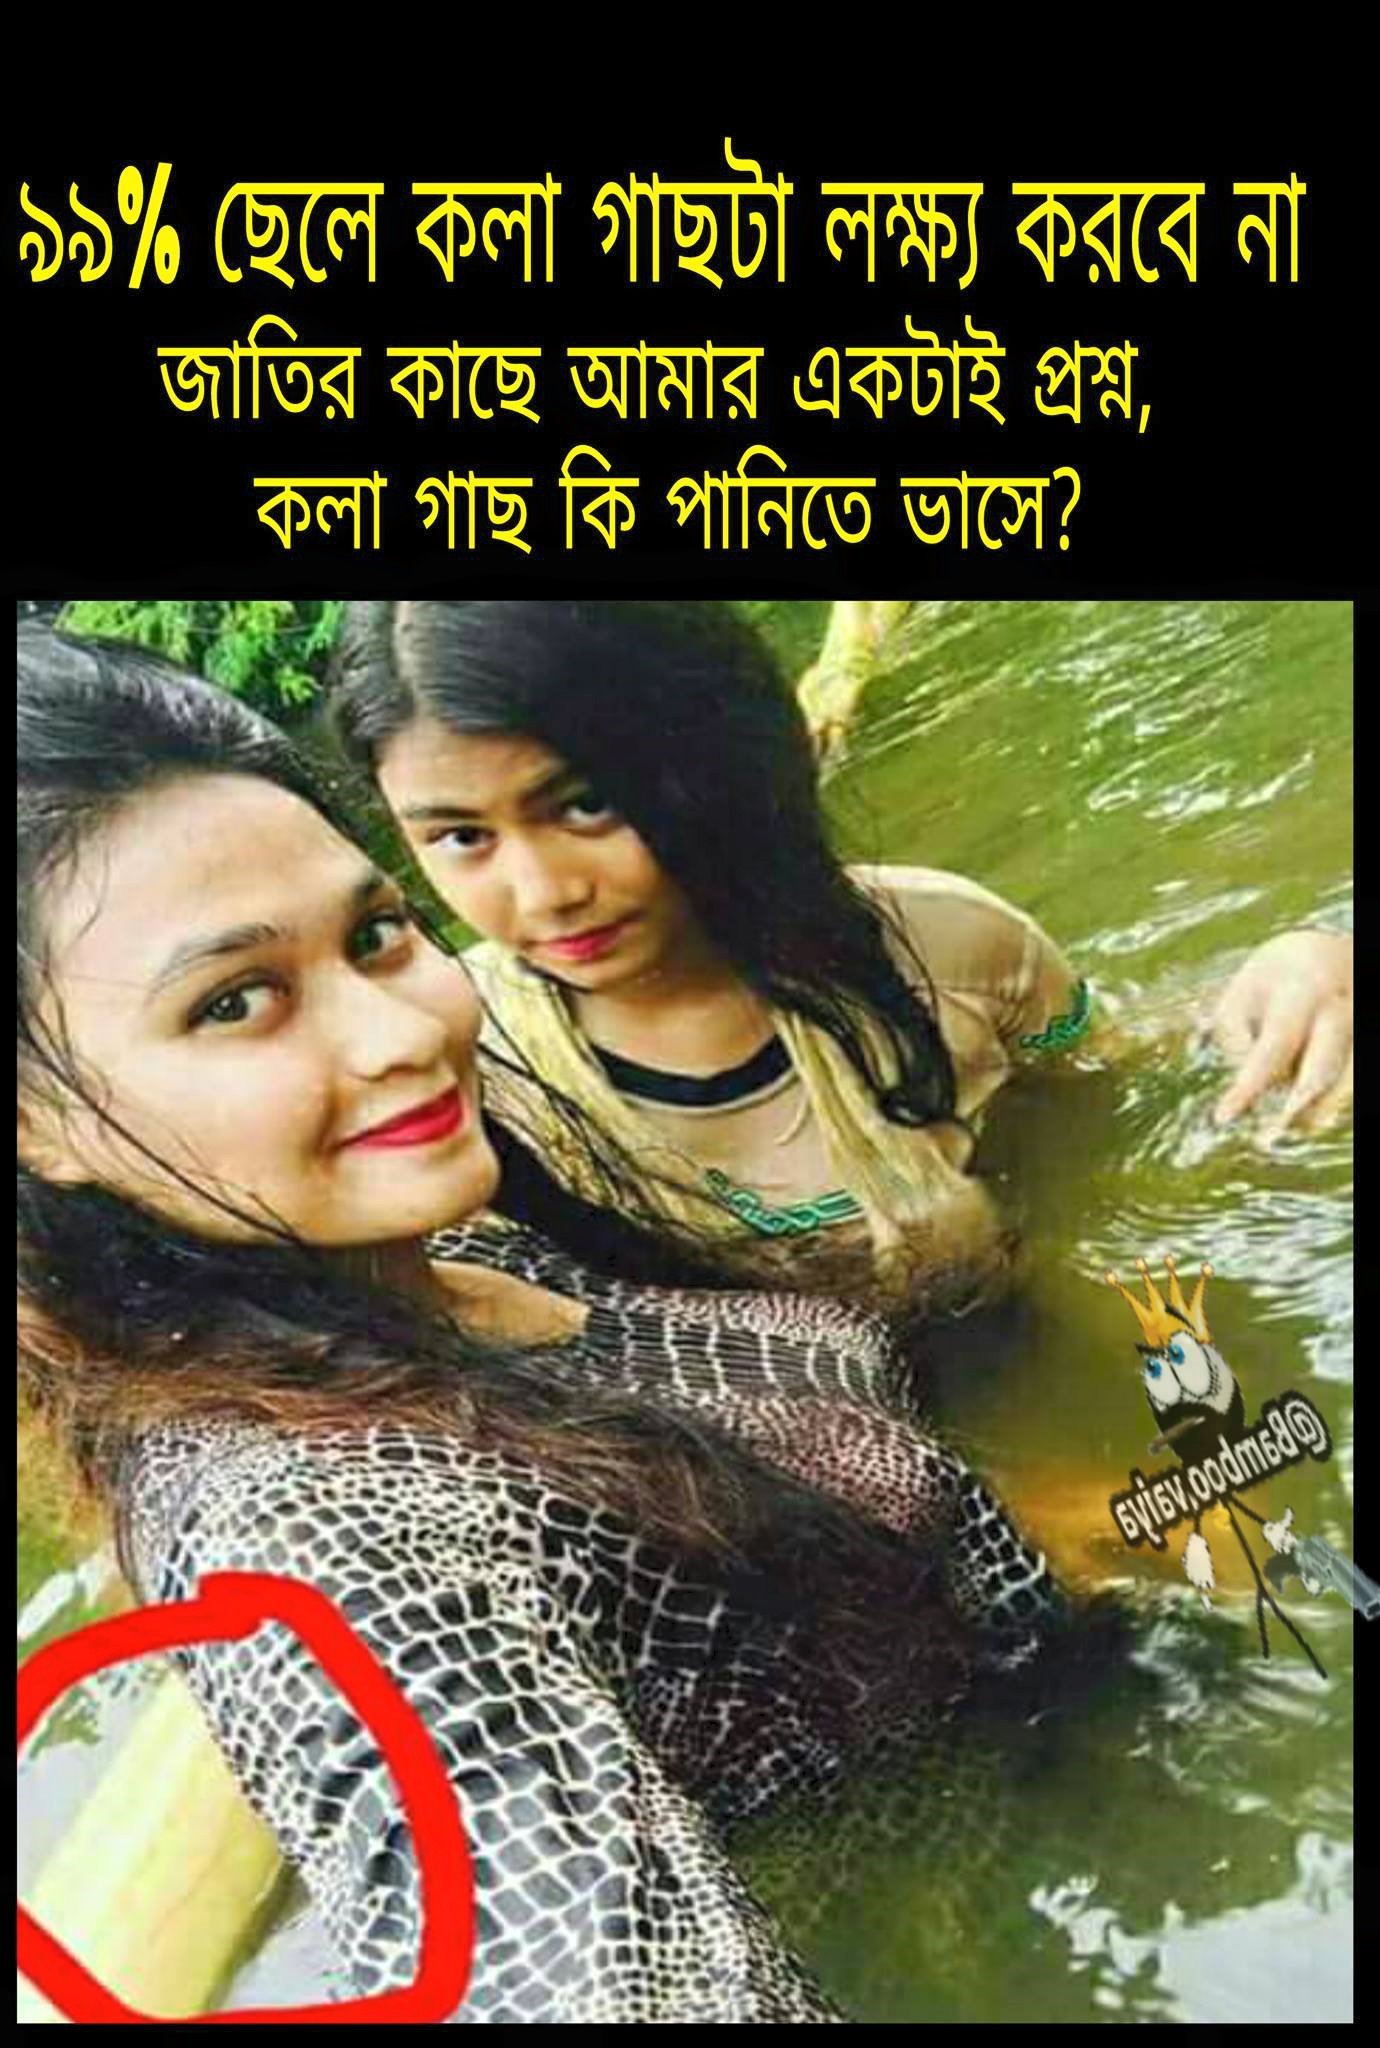
Caption: ৯৯% ছেলে কলা গাছটা লক্ষ্য করবে না   জাতির কাছে আমার একটাই প্রশ্ন,  কলা গাছ কি পানিতে ভাসে ?
Label: hate